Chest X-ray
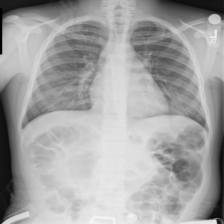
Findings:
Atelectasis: negative
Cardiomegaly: negative
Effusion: negative
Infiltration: negative
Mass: negative
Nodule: negative
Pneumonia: negative
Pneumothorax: negative
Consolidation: negative
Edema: negative
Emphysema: negative
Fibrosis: negative
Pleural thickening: negative
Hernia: negative